Chest X-ray:
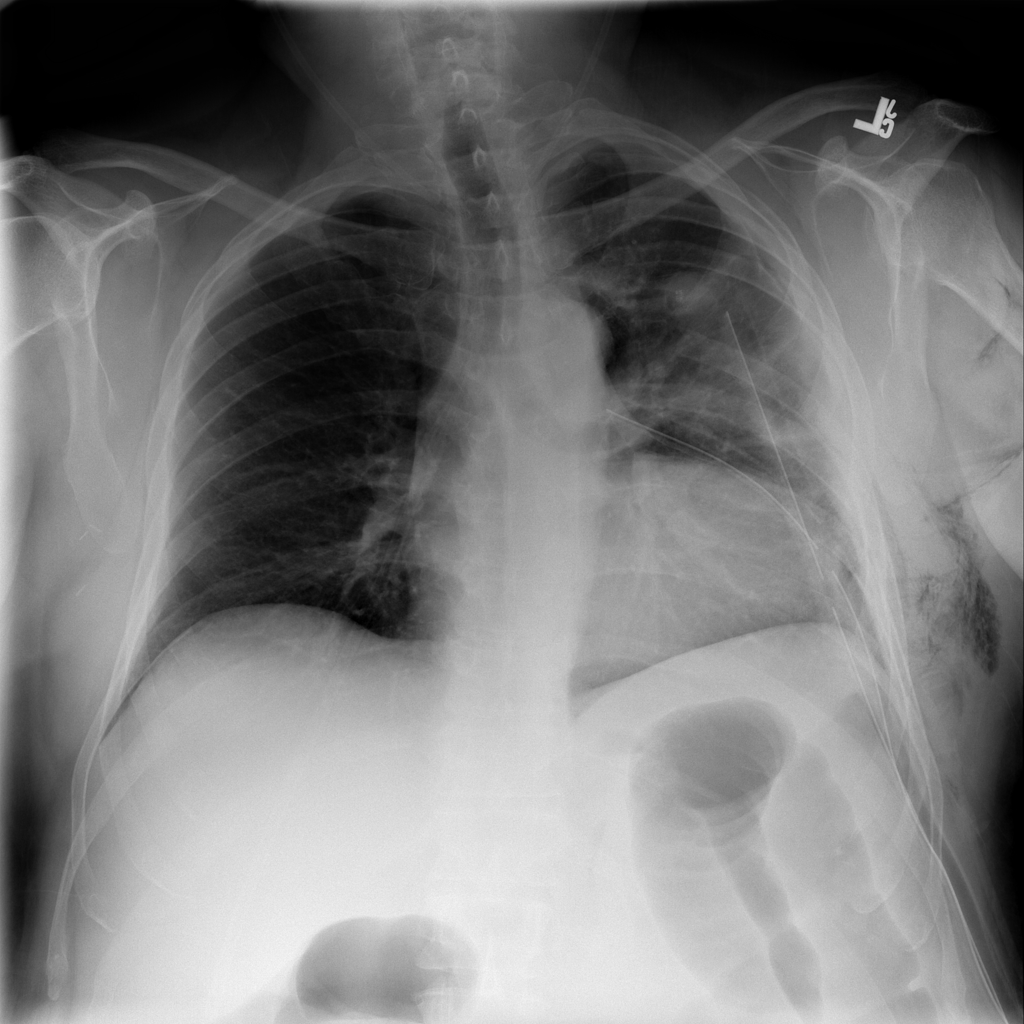
Findings: Consolidation, Effusion, Pneumothorax, Fracture
No abnormal finding: no